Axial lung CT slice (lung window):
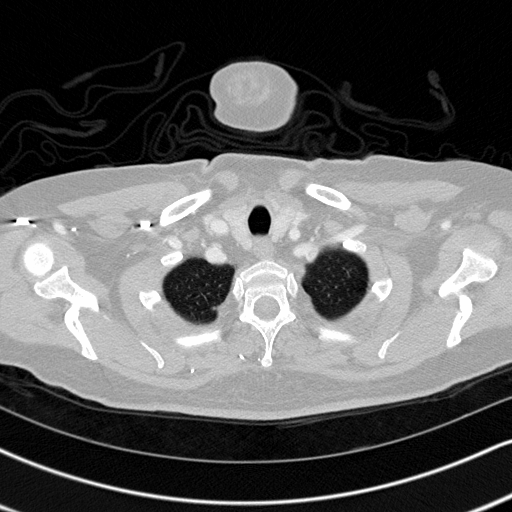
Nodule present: no